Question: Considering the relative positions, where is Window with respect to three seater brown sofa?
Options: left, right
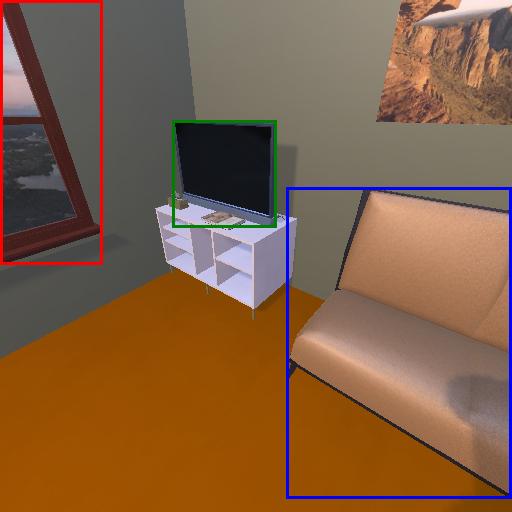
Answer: left